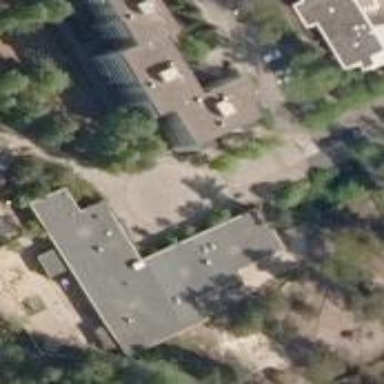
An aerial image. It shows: Building with flat roof.